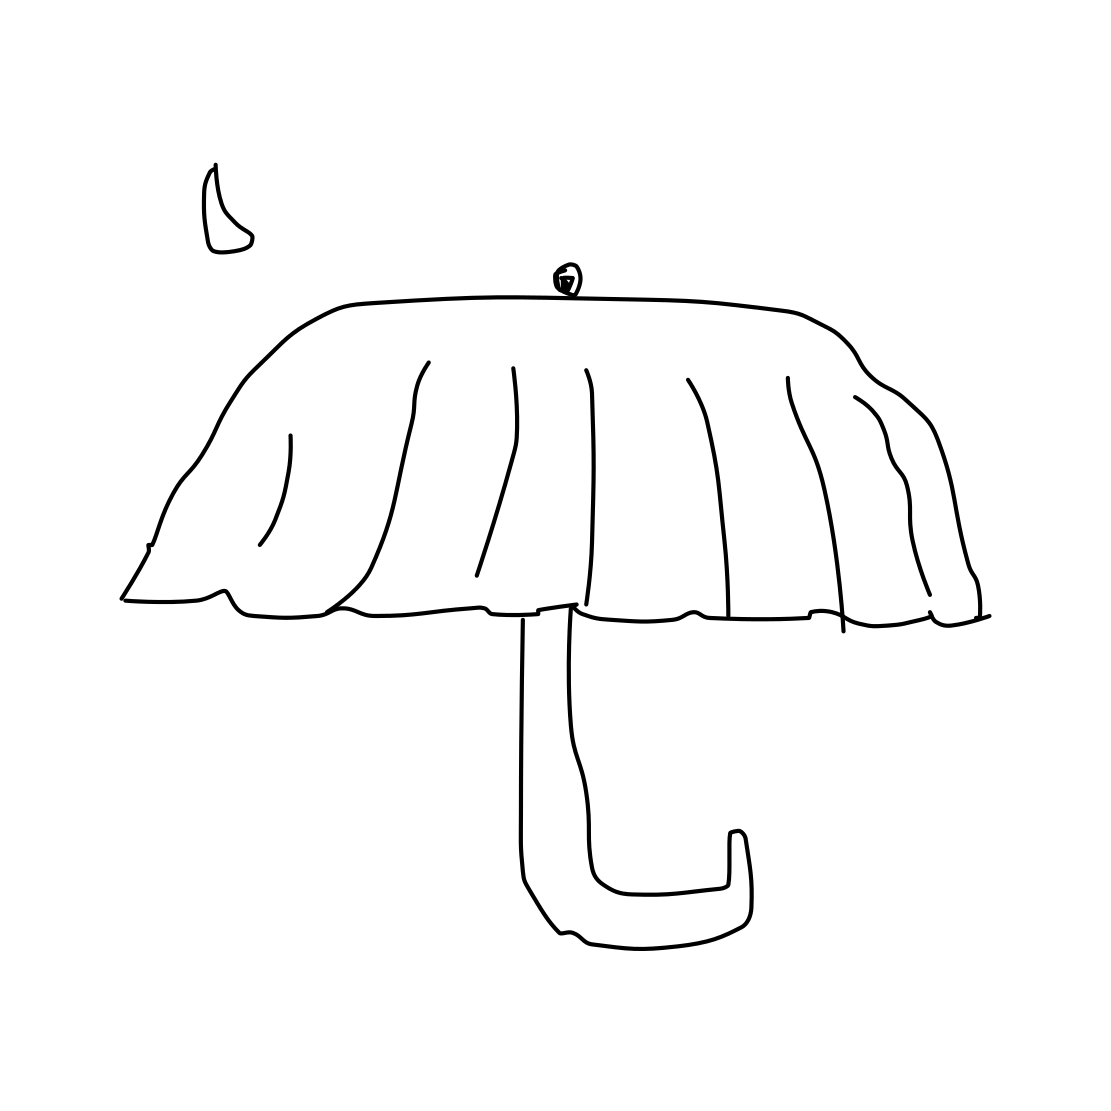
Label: umbrella